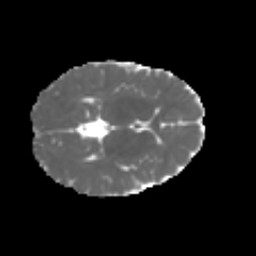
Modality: MD
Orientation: axial
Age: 6
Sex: male
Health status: healthy